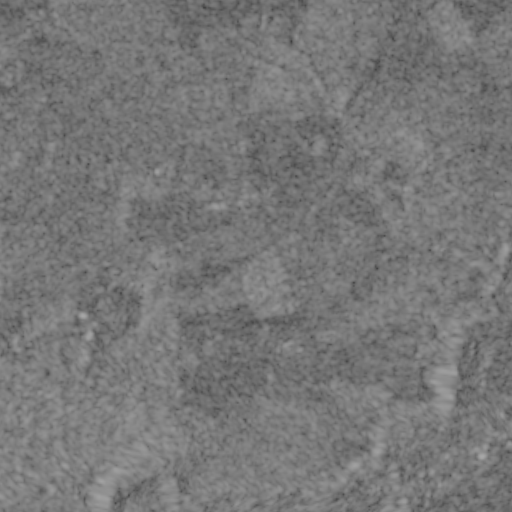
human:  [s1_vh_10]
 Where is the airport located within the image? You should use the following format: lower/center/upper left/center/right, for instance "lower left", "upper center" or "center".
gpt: The airport is located in the upper left of the image.
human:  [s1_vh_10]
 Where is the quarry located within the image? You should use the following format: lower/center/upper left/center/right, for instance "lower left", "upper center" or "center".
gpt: The quarry is located in the center left of the image.
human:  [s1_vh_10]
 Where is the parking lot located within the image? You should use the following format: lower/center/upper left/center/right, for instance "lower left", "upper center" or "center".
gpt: There is no parking lot in the image.

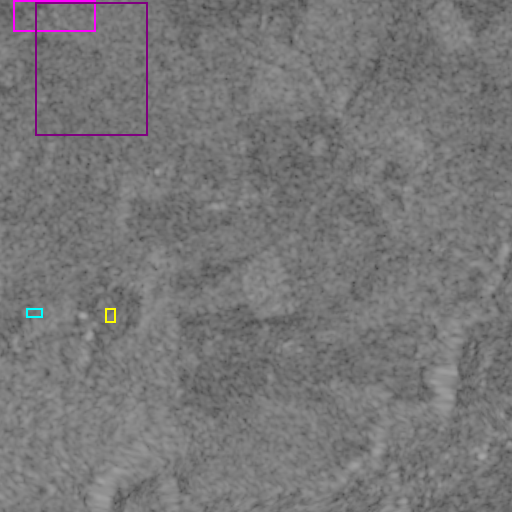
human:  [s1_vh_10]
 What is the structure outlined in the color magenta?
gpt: The structure outlined in magenta is an airport.
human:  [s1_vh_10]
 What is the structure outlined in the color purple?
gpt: The structure outlined in purple is a crop field.
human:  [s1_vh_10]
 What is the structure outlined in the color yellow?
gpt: The structure outlined in yellow is a parking lot.
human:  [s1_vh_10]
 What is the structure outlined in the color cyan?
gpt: The structure outlined in cyan is a quarry.
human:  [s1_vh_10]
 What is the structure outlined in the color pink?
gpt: There is no pink outline.